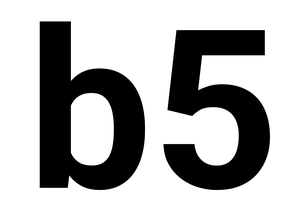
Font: Roboto_Bold